Interaction volume radius: 5 \u00c5
Interaction volume height: 10 \u00c5
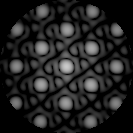
Disorder parameter: 0.03005